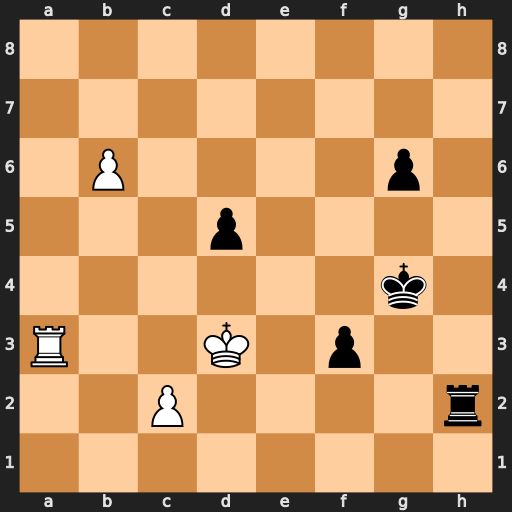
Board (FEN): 8/8/1P4p1/3p4/6k1/R2K1p2/2P4r/8
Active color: w
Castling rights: -
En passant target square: -
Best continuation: b7 Rh8 Ra8 f2 Ke2